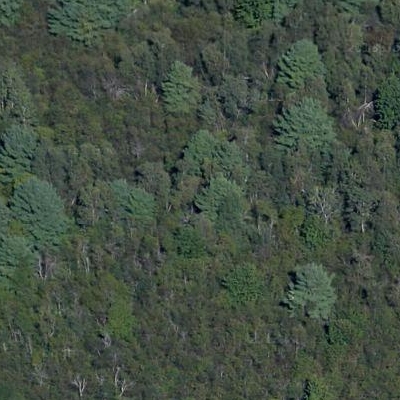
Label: Forest